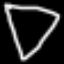
Label: diamond